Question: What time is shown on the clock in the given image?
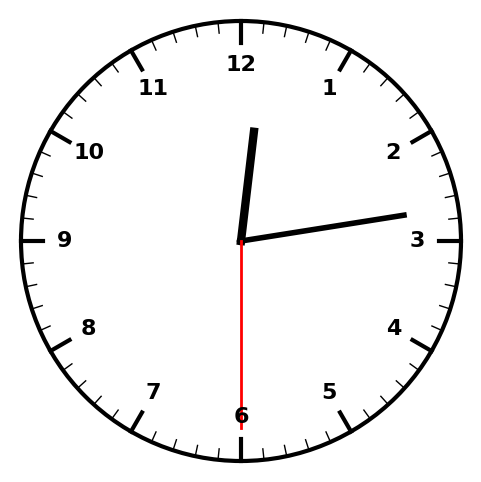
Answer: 12:13:30